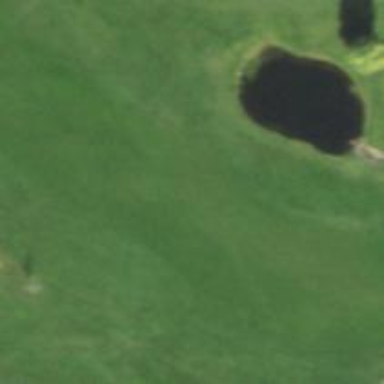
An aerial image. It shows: View of golf hole.